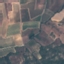
Land use / land cover class: PermanentCrop